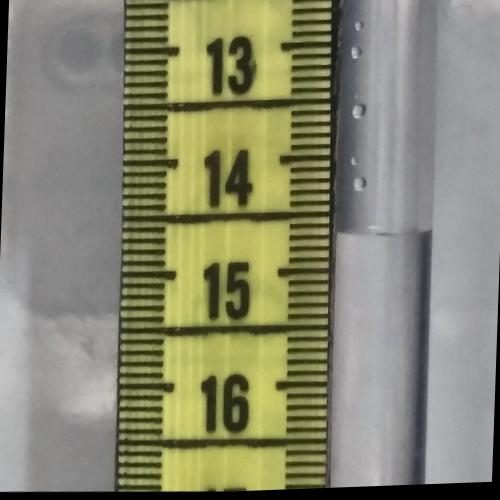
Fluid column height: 14.7 cm